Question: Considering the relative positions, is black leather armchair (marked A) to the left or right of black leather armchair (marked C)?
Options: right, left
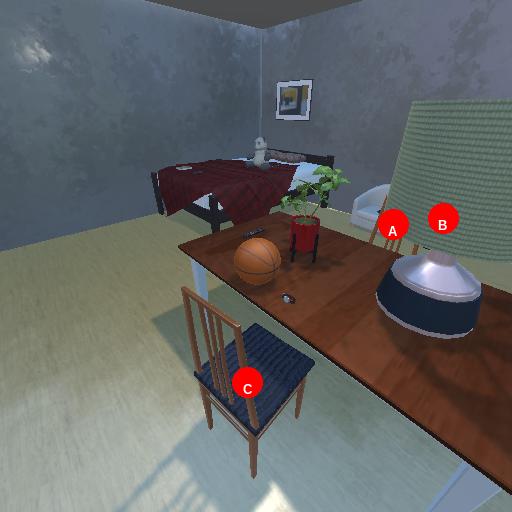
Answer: right